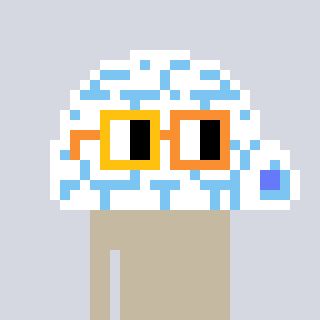
a pixel art character with square yellow and orange glasses, a igloo-shaped head and a foggrey-colored body on a cool background